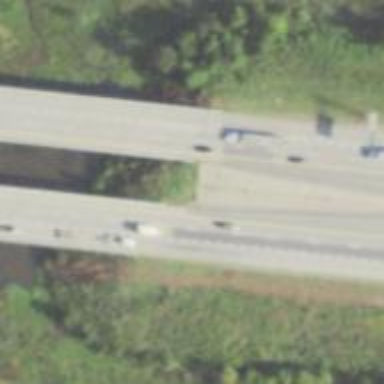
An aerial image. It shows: Beam bridge on motorway.